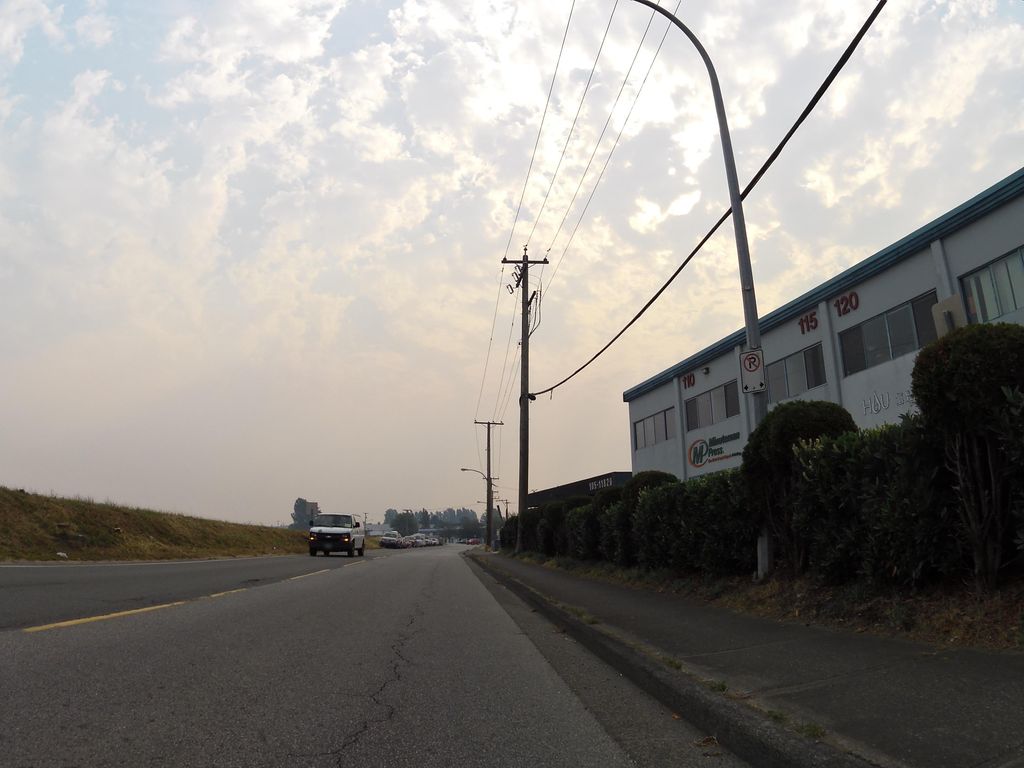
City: vancouver